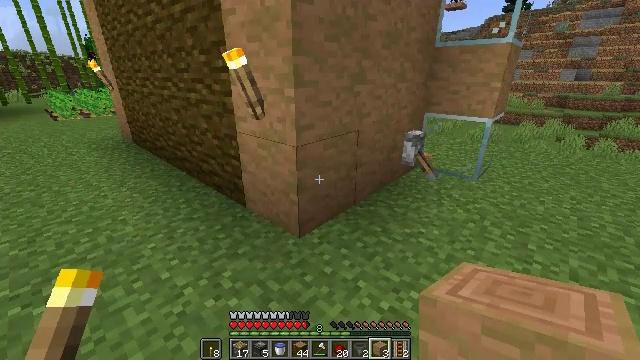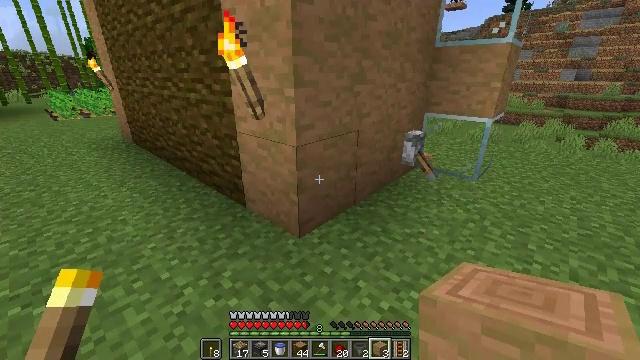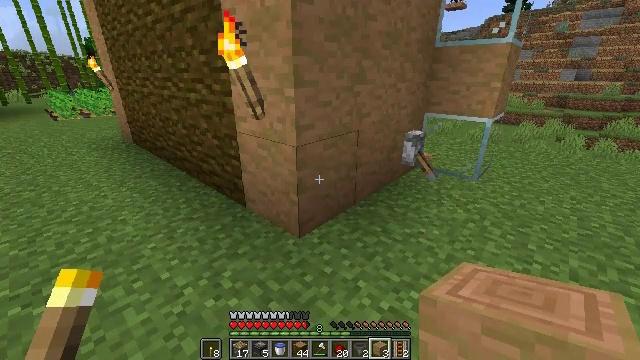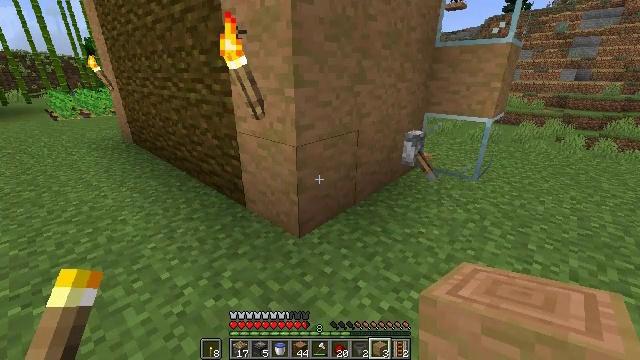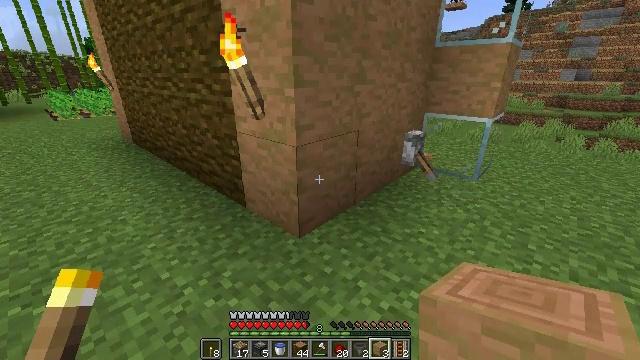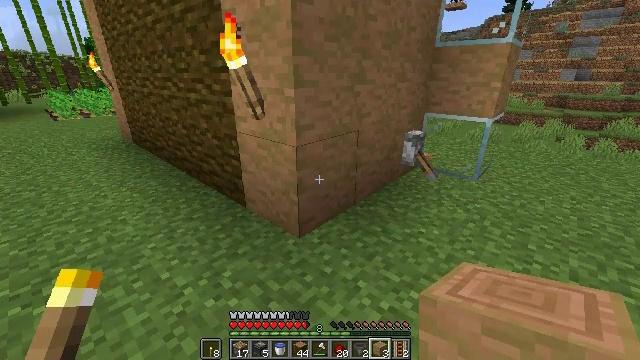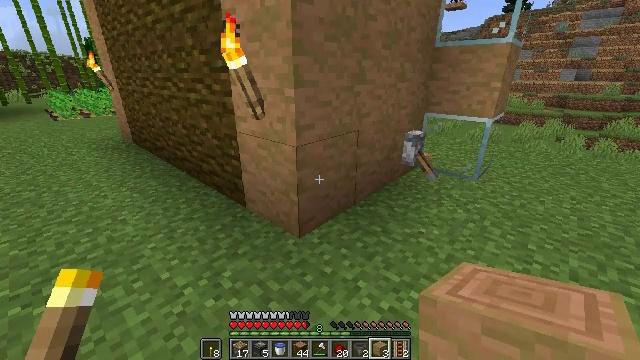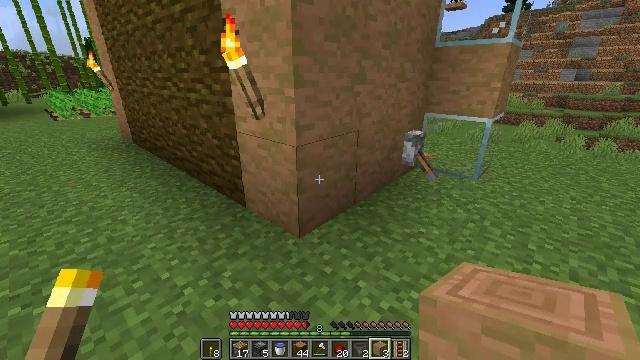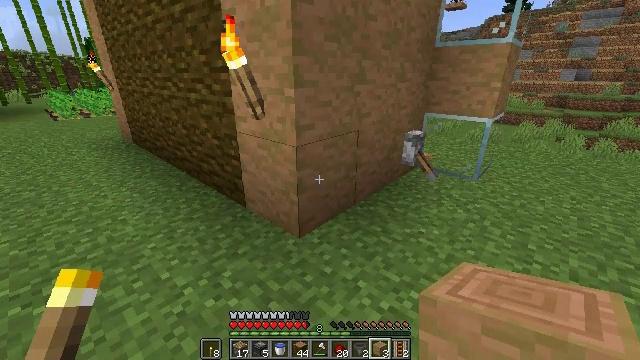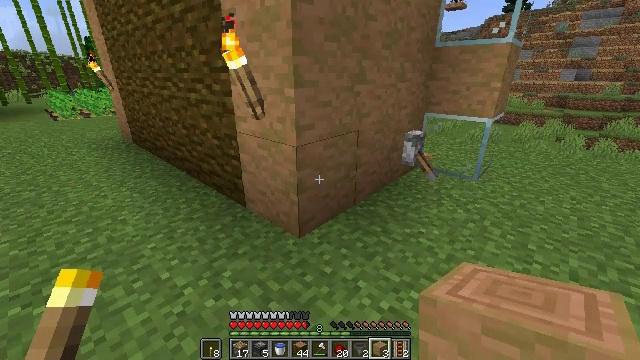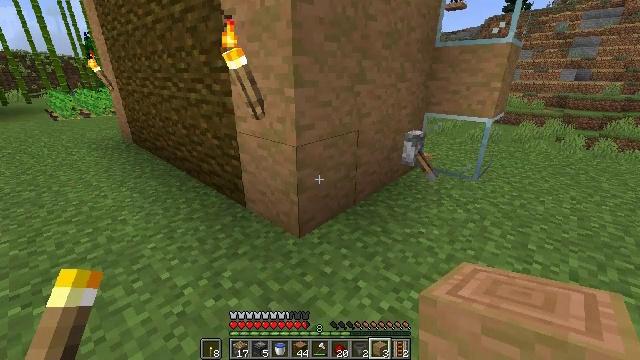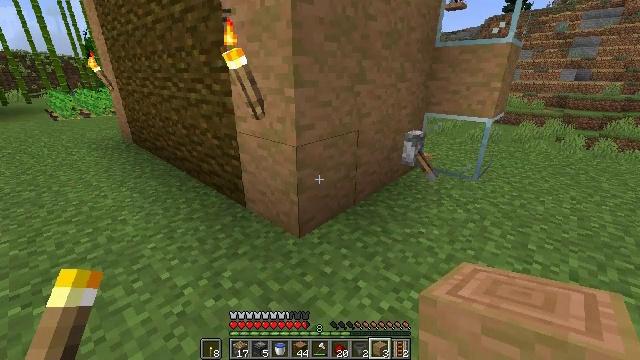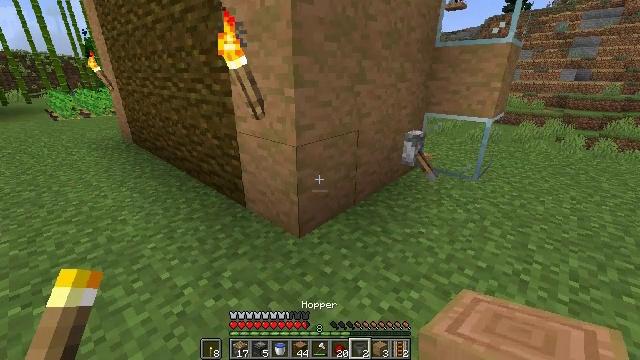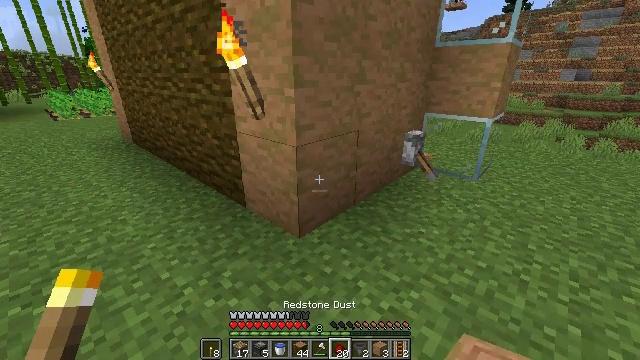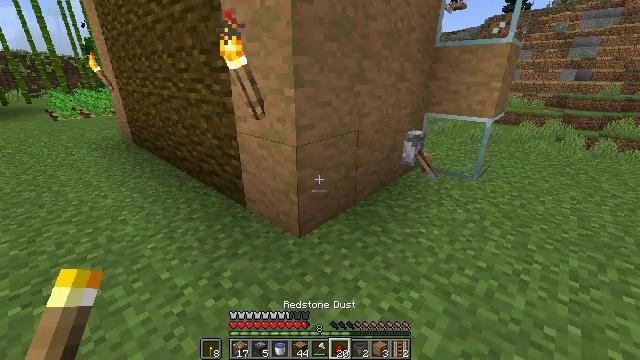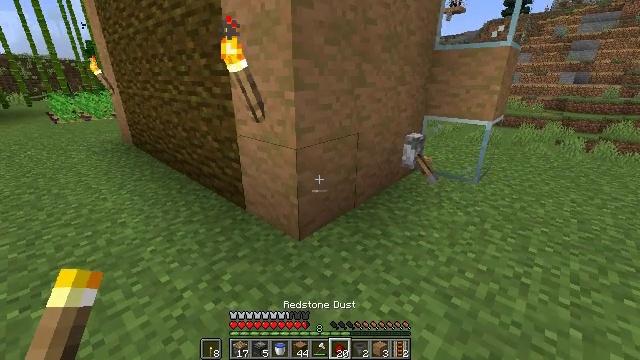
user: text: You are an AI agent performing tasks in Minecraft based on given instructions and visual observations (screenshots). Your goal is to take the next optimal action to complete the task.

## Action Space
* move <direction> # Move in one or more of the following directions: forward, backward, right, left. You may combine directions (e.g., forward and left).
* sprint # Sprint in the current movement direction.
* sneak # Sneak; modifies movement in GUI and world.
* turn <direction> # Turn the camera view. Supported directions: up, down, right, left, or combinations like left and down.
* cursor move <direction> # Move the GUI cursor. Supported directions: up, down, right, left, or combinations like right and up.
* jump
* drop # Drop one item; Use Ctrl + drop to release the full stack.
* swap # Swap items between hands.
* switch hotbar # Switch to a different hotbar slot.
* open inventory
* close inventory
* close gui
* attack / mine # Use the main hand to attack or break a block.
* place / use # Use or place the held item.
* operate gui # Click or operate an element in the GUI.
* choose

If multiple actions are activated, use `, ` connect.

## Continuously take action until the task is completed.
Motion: motion action
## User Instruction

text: Gather stripped jungle log by holding the left button.
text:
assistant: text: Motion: no_op
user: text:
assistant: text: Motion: no_op
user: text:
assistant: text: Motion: no_op
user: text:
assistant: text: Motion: no_op
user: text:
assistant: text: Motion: no_op
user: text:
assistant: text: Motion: no_op
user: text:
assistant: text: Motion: no_op
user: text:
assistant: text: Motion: no_op
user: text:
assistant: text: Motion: no_op
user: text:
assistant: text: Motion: no_op
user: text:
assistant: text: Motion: no_op
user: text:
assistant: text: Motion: no_op
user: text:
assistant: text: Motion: no_op
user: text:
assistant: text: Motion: no_op
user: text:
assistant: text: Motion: no_op
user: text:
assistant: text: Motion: no_op
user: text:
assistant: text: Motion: no_op
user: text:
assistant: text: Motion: no_op
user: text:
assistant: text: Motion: no_op
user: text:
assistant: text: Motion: no_op
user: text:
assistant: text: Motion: no_op
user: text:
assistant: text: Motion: no_op
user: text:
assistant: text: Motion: no_op
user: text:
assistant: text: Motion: no_op
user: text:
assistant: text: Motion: no_op
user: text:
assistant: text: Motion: no_op
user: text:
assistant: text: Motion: no_op
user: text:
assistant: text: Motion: no_op
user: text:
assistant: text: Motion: no_op
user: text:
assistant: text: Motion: no_op